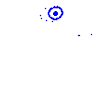
Particle: kaon